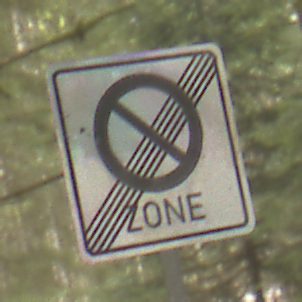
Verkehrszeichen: EndeEingeschraenktesHalteverbotZone
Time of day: MorningAfternoon
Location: Outdoor (Nature)
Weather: Overcast
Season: Winter
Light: Natural